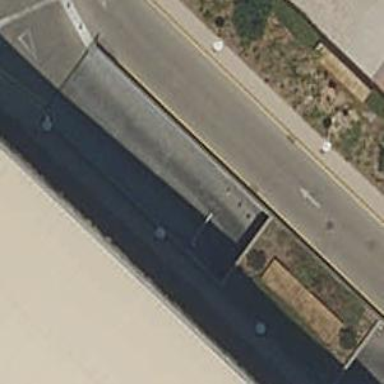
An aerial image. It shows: Lift gate barrier.